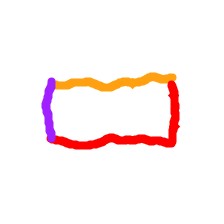
Shape: rectangle